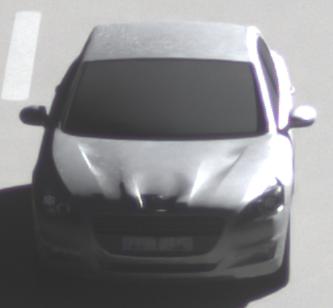
Make: Peugeot
Model: 508 120 VTi
Detailed model: 508 (I) Limousine
Model produced from: 2011/03
Model produced until: 2014/05
Doors: 4
Color: white
Road condition: dry road
Daytime: morning or afternoon
Contrast: high contrast